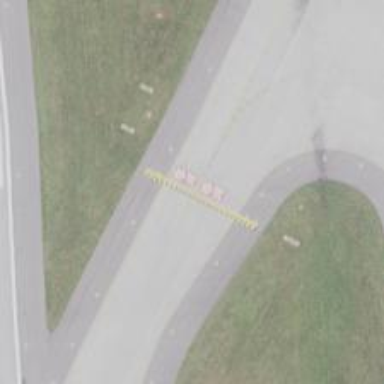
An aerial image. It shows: Image of taxiway at airport.